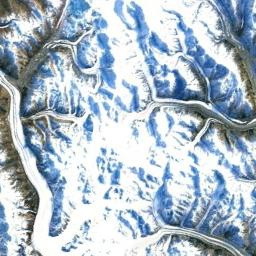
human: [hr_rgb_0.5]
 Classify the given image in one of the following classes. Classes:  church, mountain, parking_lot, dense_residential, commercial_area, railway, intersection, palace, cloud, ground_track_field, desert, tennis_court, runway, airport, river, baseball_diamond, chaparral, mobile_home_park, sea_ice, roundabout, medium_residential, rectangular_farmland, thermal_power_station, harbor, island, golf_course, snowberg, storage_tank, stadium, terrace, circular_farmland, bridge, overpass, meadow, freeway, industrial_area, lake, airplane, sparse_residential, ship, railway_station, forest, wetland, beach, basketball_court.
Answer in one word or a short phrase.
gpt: snowberg